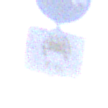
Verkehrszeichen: MehrfachbesetzePersonenkraftwagenFrei
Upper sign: Busssonderstreifen
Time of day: SunriseSunset
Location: Outdoor (Nature)
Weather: Clear
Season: NotSpecified
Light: Natural